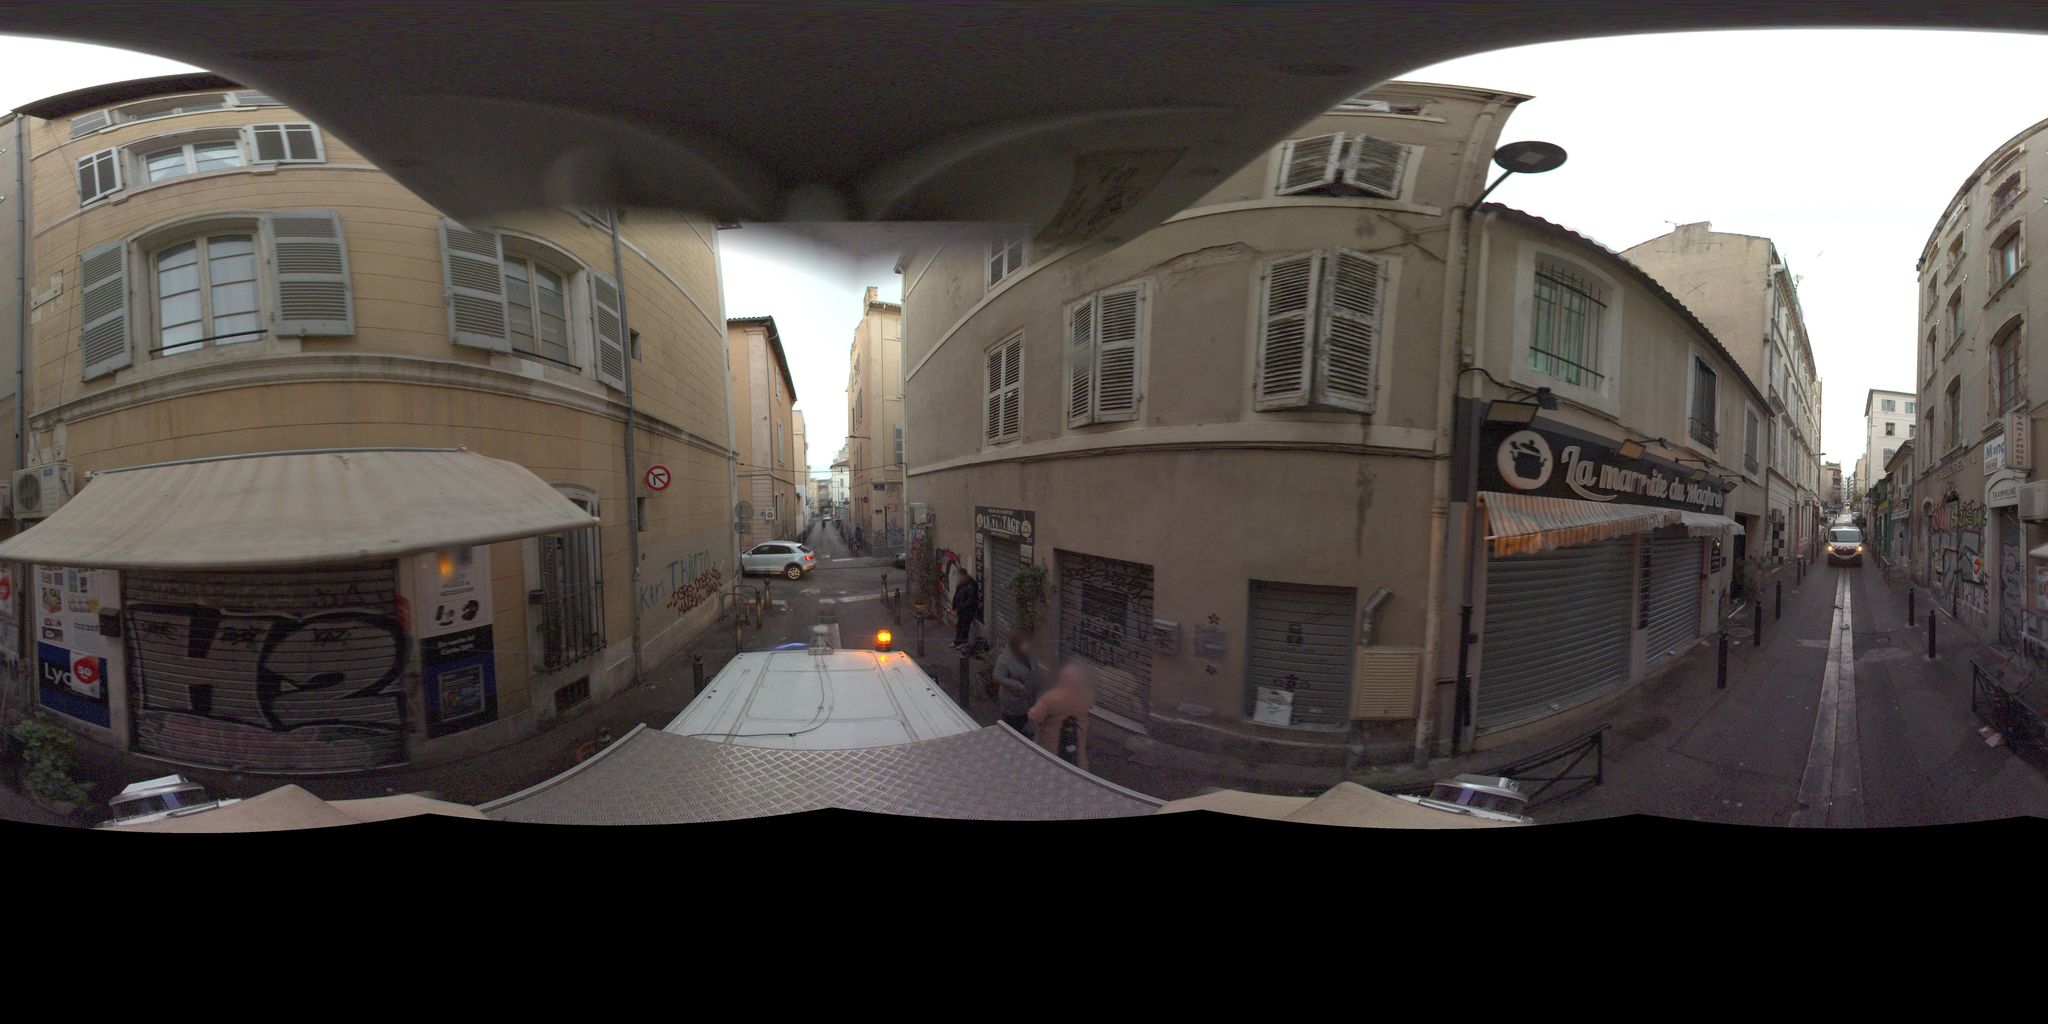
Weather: snowy
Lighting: day
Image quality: slightly poor
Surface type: driving surface
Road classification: living_street
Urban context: urban centre
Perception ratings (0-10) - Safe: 0.78, Lively: 8.83, Beautiful: 1.21, Boring: 4.17, Depressing: 2.39, Wealthy: 7.19